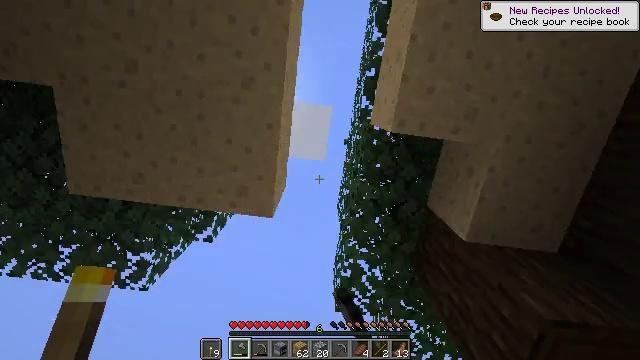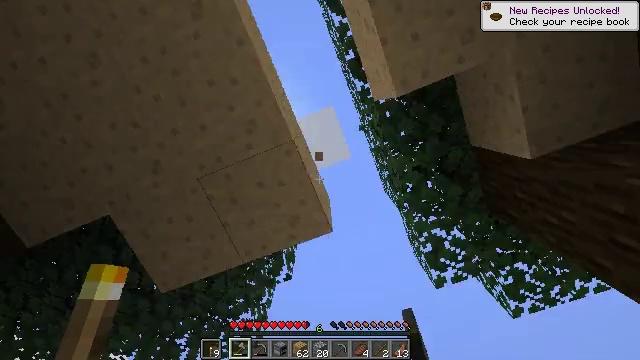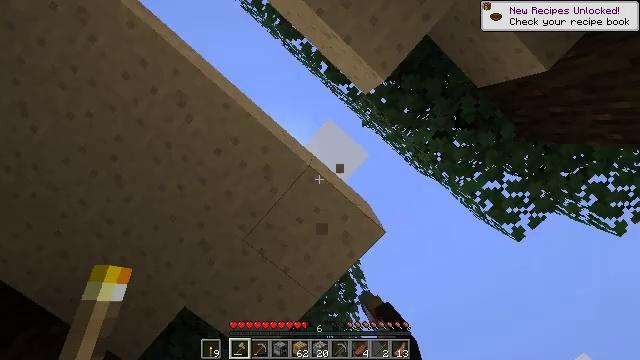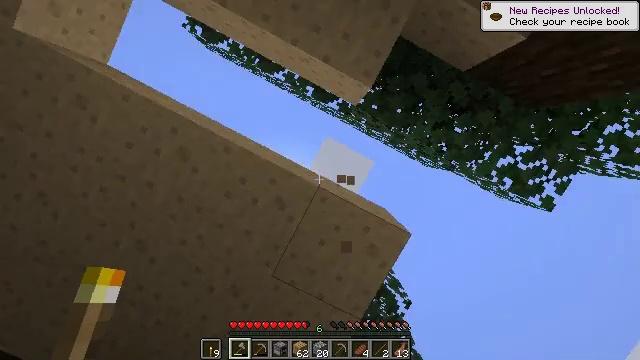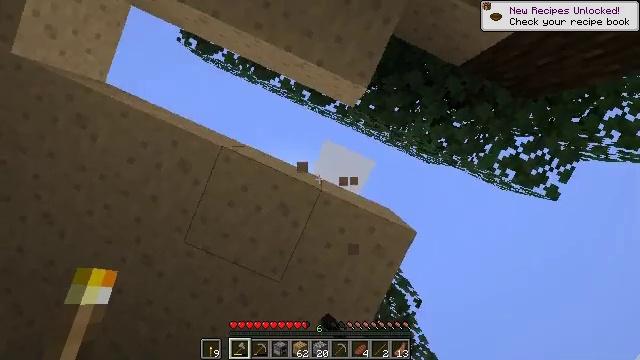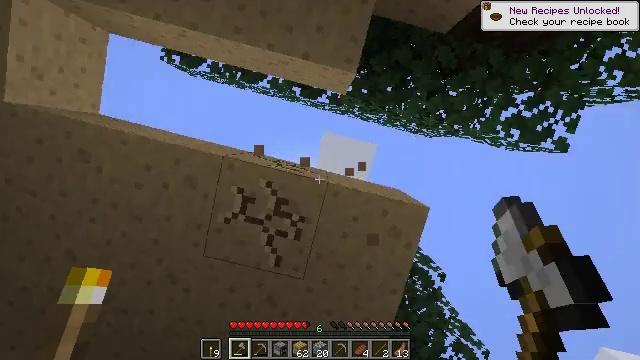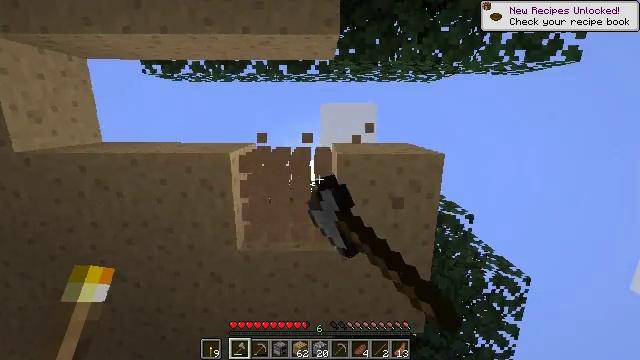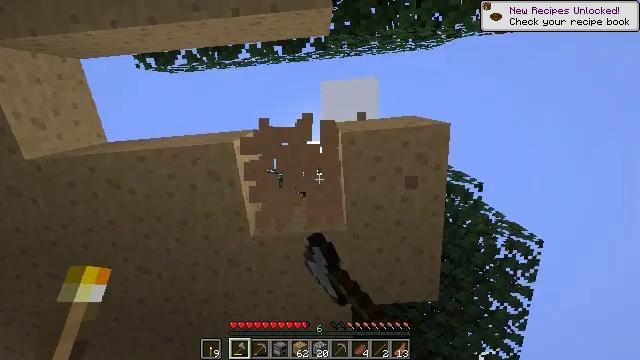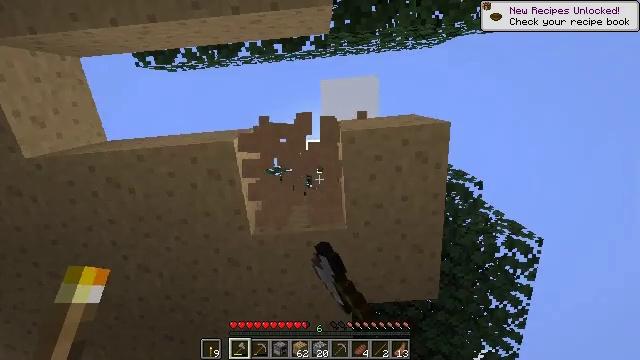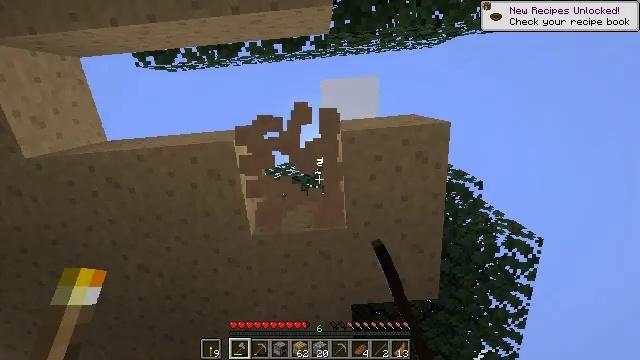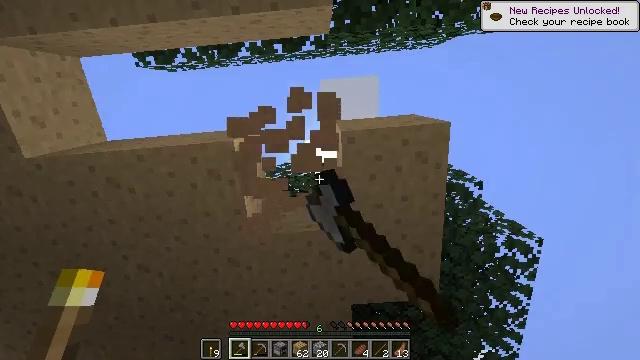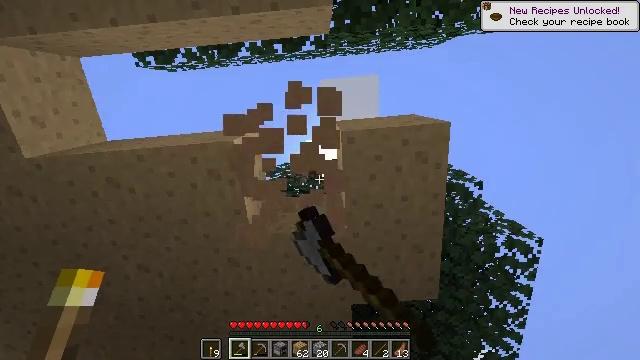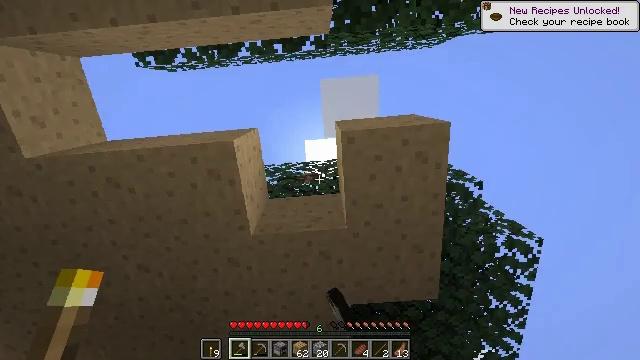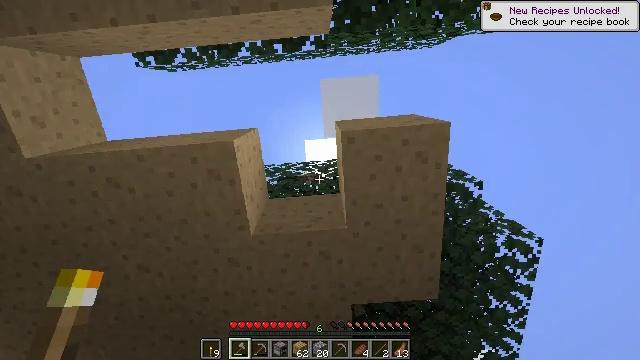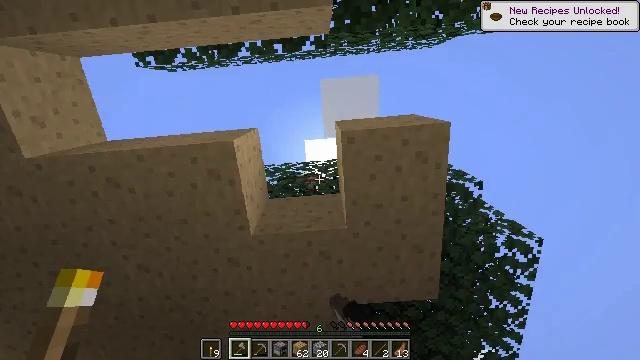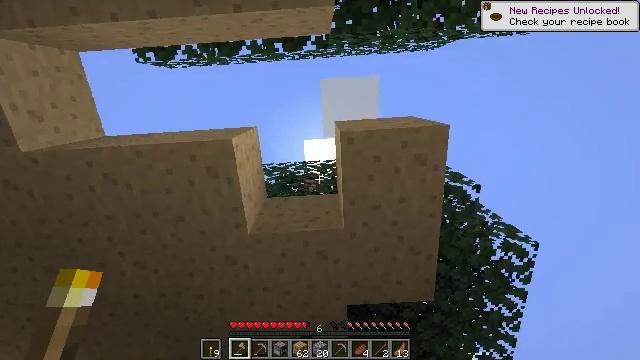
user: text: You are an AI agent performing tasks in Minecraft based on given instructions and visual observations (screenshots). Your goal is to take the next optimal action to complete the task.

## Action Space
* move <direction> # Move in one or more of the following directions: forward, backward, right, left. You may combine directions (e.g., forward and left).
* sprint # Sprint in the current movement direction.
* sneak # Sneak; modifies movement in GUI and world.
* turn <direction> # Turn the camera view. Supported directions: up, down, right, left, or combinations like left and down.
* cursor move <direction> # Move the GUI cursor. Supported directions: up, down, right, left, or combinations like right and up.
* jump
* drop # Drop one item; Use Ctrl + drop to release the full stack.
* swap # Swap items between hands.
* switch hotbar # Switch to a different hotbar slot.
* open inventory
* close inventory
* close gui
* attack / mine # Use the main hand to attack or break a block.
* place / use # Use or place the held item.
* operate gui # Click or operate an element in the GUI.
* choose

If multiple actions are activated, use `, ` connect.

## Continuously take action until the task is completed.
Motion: motion action
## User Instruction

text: Collect parts of the brown mushroom block.
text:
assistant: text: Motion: turn left and up, attack / mine
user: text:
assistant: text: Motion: turn left and up, attack / mine
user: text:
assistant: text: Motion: turn left and up, attack / mine
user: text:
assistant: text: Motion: turn left, attack / mine
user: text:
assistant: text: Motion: turn left and down, attack / mine
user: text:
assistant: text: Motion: turn left and down, attack / mine
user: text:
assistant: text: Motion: turn left and down, attack / mine
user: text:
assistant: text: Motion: attack / mine
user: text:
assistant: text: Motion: attack / mine
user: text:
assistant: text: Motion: attack / mine
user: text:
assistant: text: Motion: attack / mine
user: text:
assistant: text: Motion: attack / mine
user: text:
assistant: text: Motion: attack / mine
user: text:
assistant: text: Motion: attack / mine
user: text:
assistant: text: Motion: turn right, attack / mine
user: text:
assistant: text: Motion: turn right, attack / mine
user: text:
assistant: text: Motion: turn right, attack / mine
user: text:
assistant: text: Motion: turn right, attack / mine
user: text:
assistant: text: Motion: attack / mine
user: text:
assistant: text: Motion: attack / mine
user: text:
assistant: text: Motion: attack / mine
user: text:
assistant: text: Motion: attack / mine
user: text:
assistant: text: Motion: turn left and down, attack / mine
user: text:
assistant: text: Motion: turn left and down, attack / mine
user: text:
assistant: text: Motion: turn left and down, attack / mine
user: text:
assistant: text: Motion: turn left and down, attack / mine
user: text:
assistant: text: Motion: turn left and down, attack / mine
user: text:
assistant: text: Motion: turn left and down, attack / mine
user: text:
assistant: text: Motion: attack / mine
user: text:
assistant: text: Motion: attack / mine